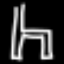
Label: chair